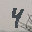
Label: 4